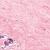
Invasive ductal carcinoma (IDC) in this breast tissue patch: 0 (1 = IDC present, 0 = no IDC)